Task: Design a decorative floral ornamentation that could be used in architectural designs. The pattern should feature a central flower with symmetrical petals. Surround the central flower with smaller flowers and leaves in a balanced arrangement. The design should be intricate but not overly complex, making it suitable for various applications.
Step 364:
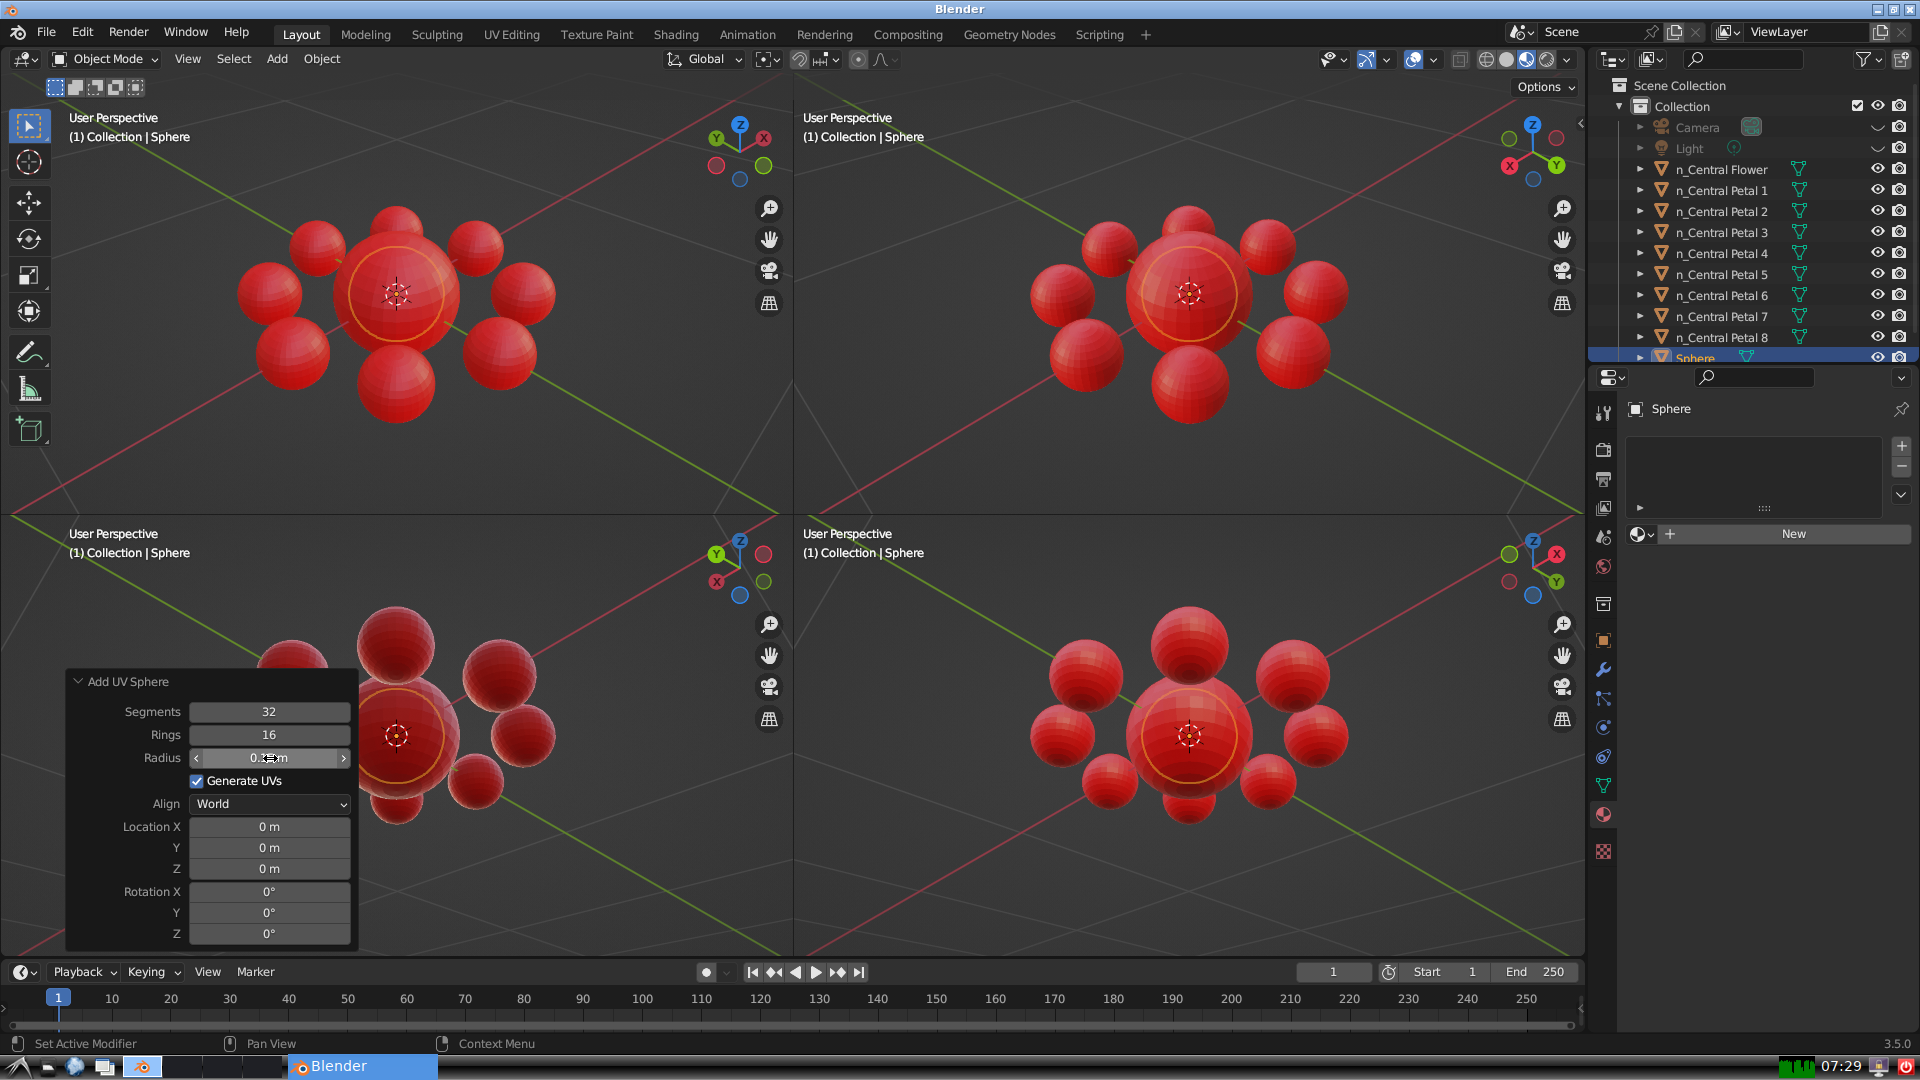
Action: {"mouse_move": [960, 540]}